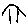
Label: house